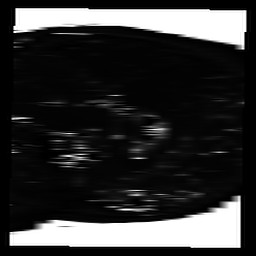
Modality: T2map
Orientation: sagittal
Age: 55
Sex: female
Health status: ill